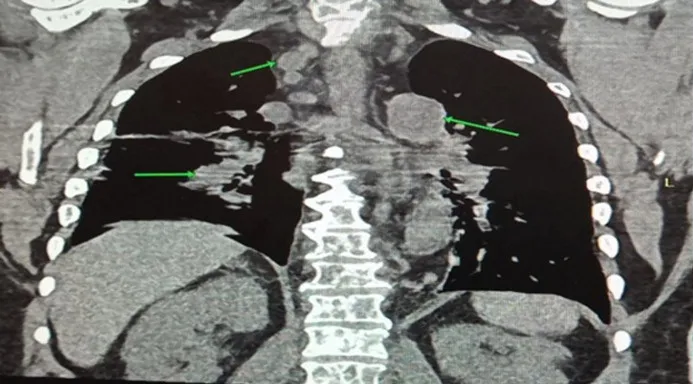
axial chest CT scan showing right para tracheal and bilateral hilar lymphadenopathy.
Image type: radiology (ct)